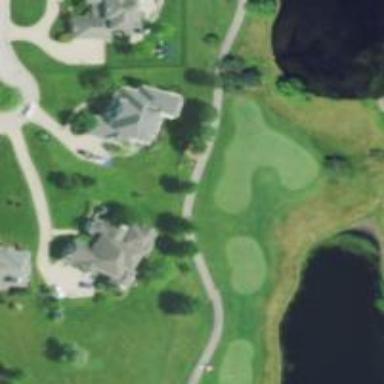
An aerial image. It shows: Grassy area designated as golf tee.